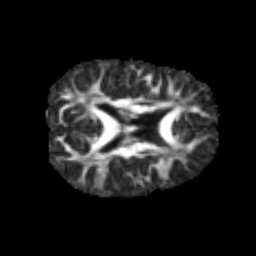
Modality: FA
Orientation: axial
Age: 7
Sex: male
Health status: healthy